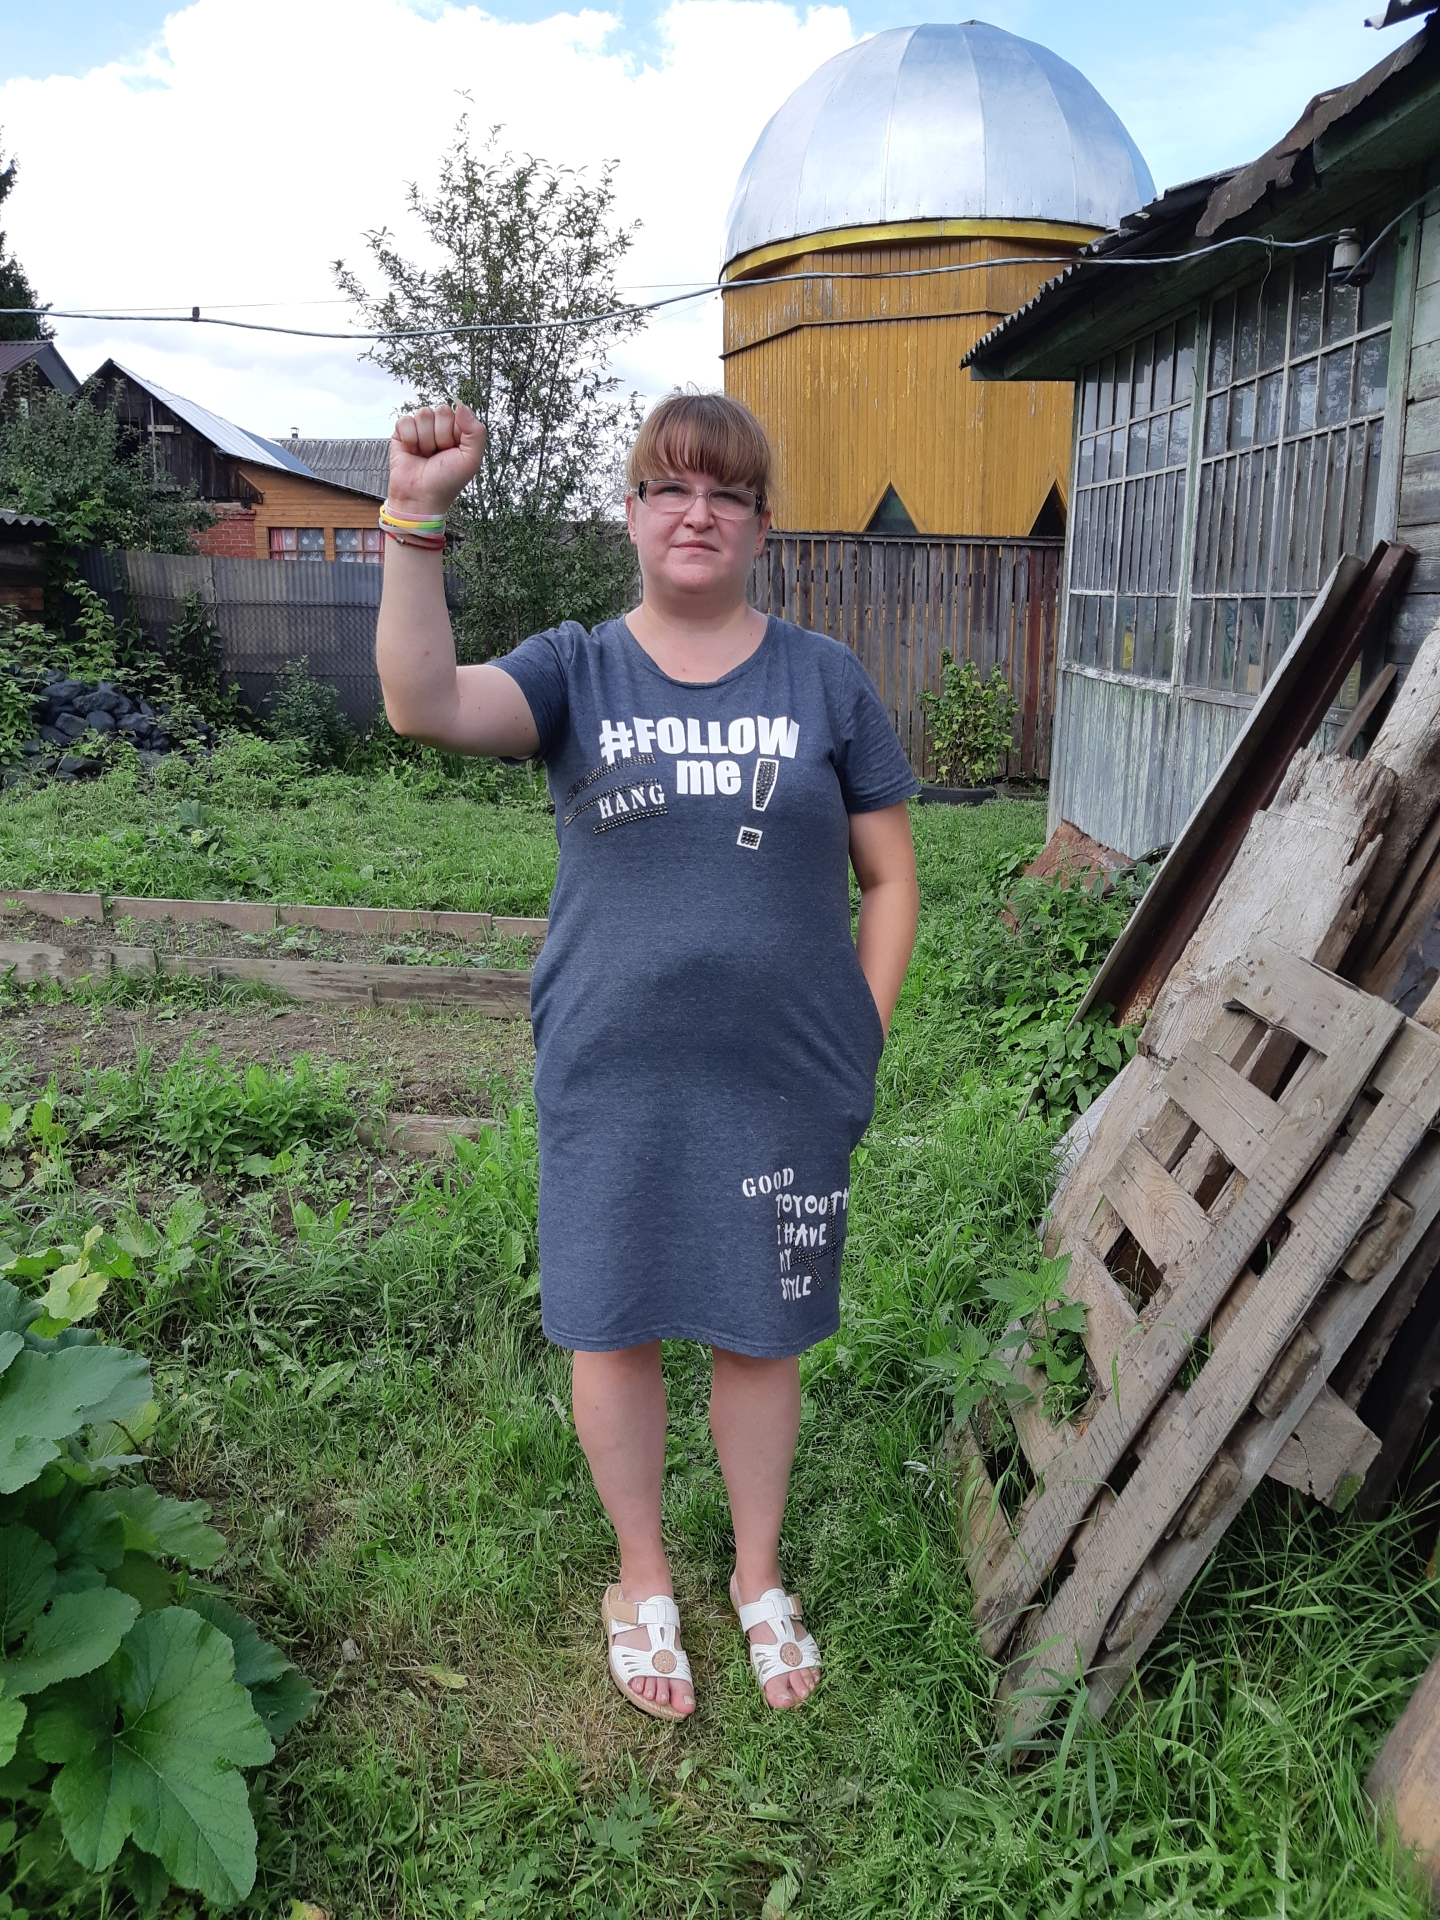
Label: clear